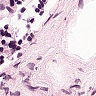
Metastatic tissue present: no